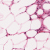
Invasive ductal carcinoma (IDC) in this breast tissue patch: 0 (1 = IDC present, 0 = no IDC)